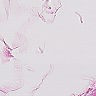
Metastatic tissue present: no